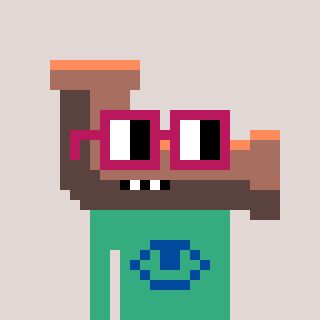
a pixel art character with square dark red glasses, a pipe-shaped head and a teal-colored body on a warm background